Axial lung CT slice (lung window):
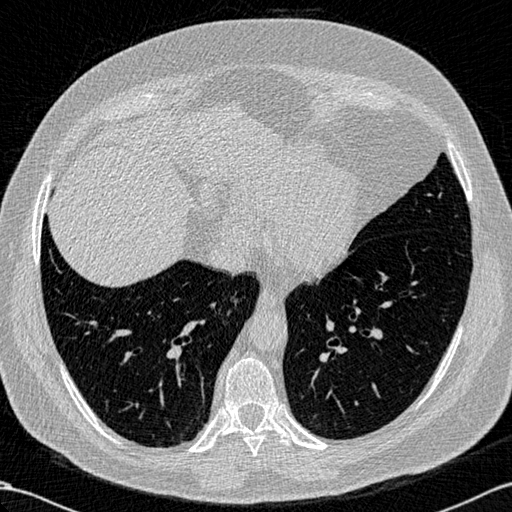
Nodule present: no